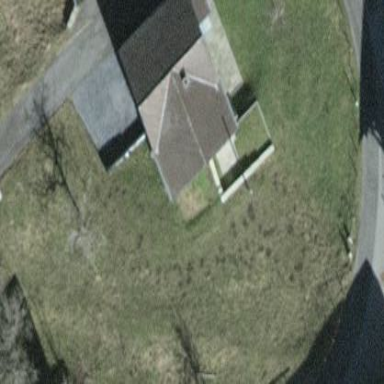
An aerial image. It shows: Detached building.